Question: I'm studing AutoCAD and encountered with a scale problem.
I write a simple detail, but when i'm setting AutoCAD draw 2cm line instead of 1mm line. I tried to change scale in 'Annotate -> Dimensions -> Scale factor = 0.05', but it didn't help.
Here is two screenshots: how it is with and withoud LWB pressed. It does some crazy things when I want just to create a line a bit thicker than default.
I have the same problem, but <URL> wasn't very helpful
And <URL> wasn't neither
I posed it gere according to this aricle that says, that SO is the best options for this kind of questions: <URL>
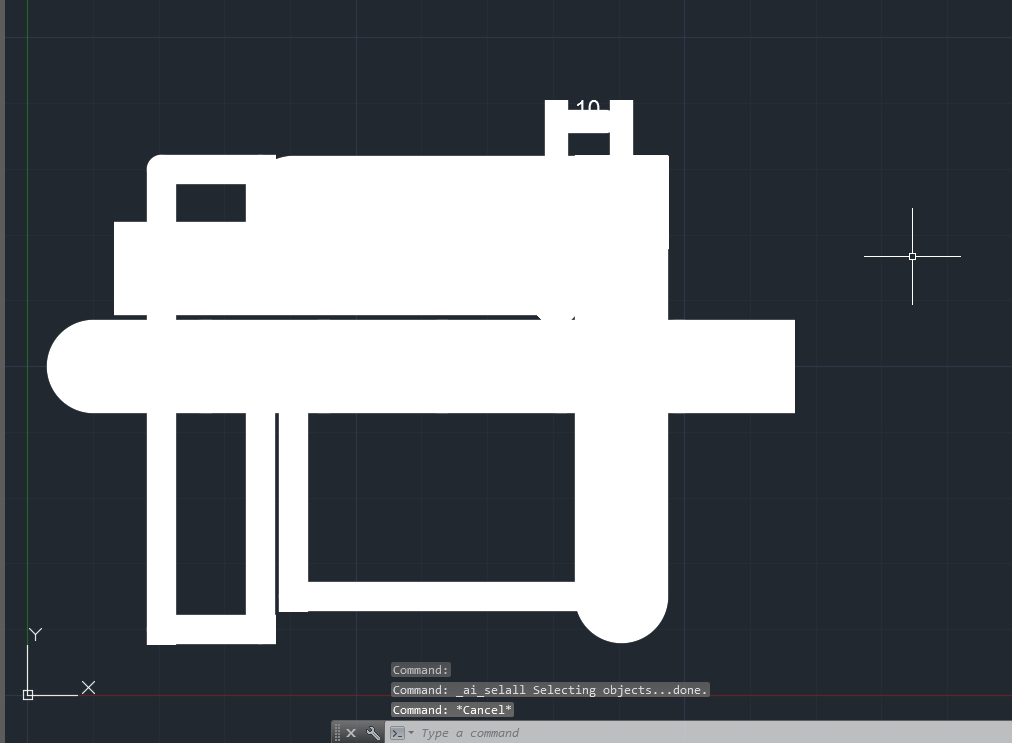
Answer: The scale factor only controls the scale of the line.
To change the way the line displays on the screen, right click on the "Show/Hide Lineweight" toggle at the very bottom, click "Settings..." and adjust the slider labelled "Adjust Display Scale".
Note that this will not change the printed weight of the lines, just how they show up on your monitor.